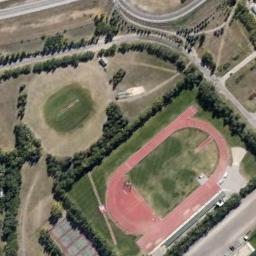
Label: ground_track_field